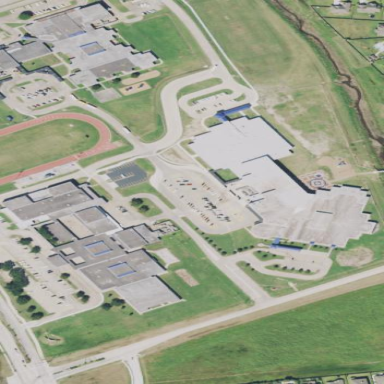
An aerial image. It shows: School building.